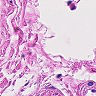
Metastatic tissue present: no